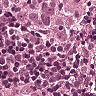
Metastatic tissue present: yes